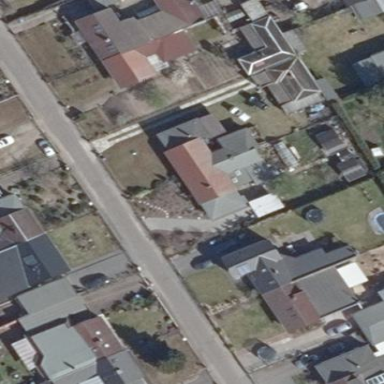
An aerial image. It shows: Semidetached house.